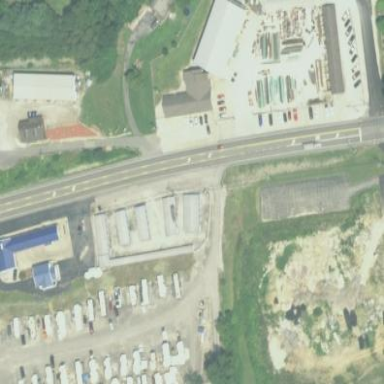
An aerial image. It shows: Commercial area with storage rental shop.